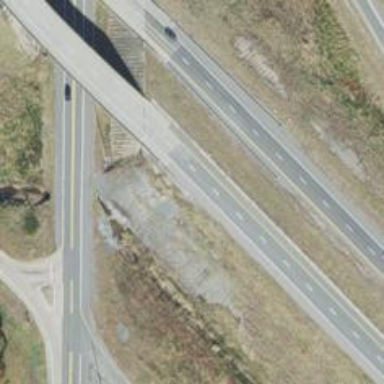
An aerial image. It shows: Beam bridge on motorway.